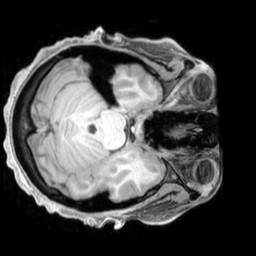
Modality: T1w
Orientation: axial
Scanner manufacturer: siemens
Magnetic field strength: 3 T
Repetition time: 2.3 s
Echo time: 0.00226 s